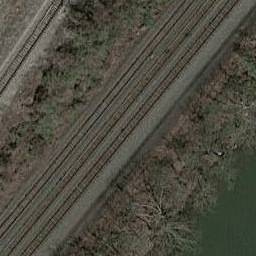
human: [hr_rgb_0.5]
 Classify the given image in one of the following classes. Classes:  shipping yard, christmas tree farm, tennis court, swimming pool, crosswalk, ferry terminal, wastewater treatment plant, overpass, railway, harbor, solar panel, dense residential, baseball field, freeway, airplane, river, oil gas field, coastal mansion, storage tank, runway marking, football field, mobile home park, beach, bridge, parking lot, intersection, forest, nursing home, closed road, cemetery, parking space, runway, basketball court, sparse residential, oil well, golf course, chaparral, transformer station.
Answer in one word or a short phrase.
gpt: railway